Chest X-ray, AP view. Patient: 62 years old, sex F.
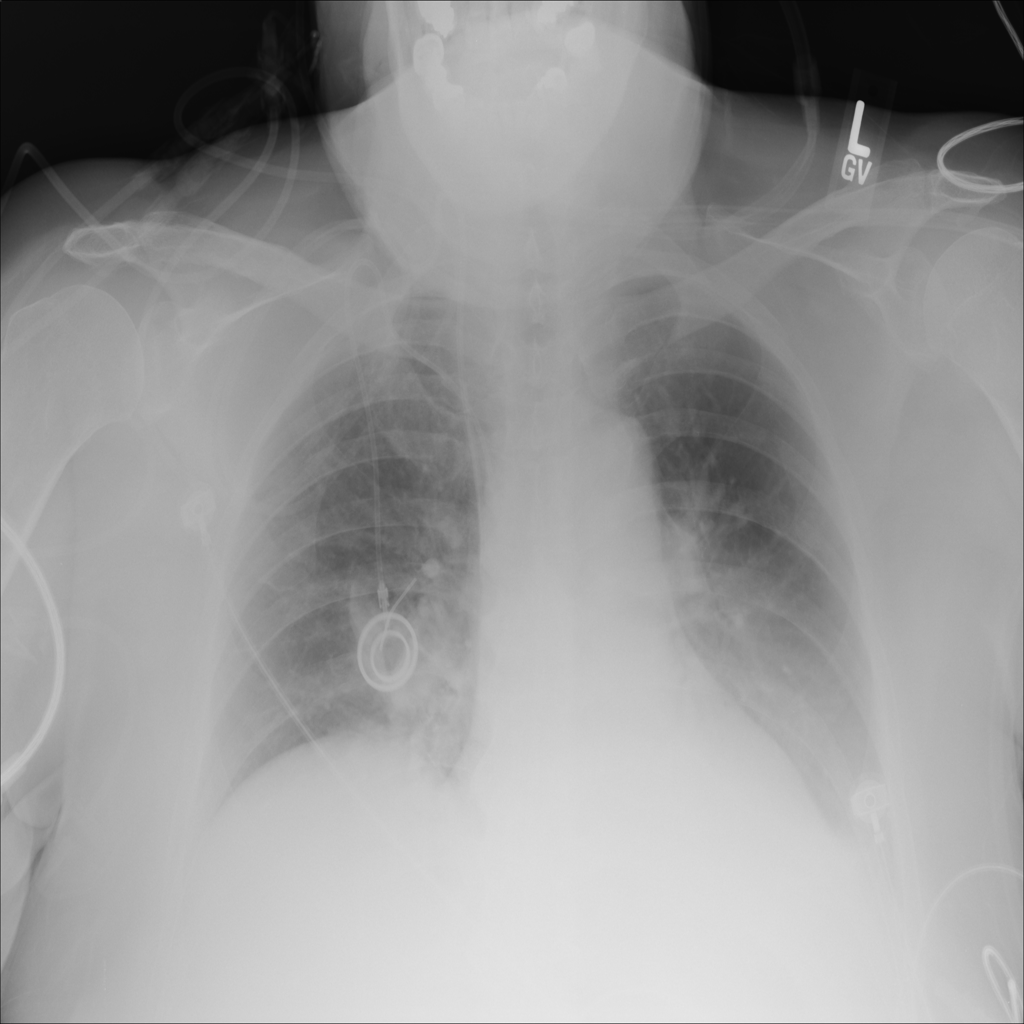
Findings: Atelectasis